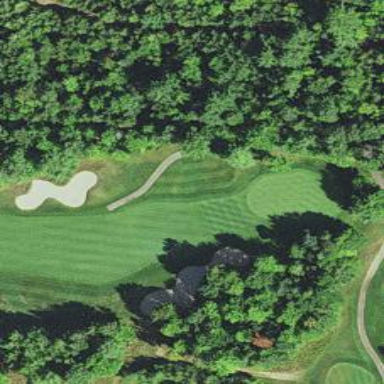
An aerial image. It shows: View of golf hole.